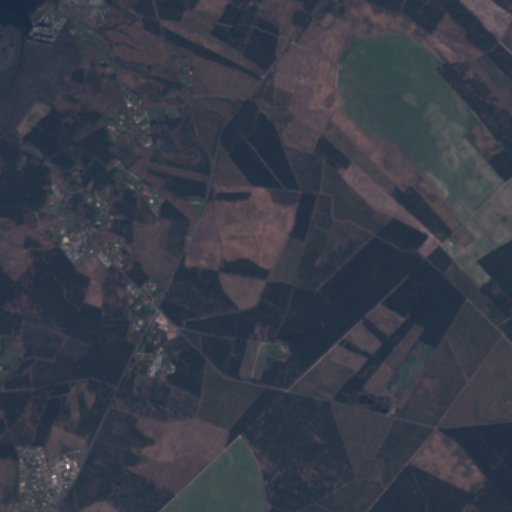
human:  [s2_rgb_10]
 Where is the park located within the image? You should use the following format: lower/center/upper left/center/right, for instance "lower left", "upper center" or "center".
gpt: The park is located in the lower left of the image.
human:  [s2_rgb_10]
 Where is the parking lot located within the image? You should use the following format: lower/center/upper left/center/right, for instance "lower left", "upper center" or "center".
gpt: The parking lot is located in the upper left of the image.
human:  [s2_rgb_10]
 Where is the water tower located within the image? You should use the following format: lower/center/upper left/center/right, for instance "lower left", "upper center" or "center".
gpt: The water tower is located in the center of the image.
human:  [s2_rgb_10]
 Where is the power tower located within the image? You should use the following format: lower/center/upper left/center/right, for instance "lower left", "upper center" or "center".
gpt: There is no power tower in the image.